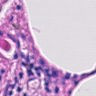
Metastatic tissue present: no